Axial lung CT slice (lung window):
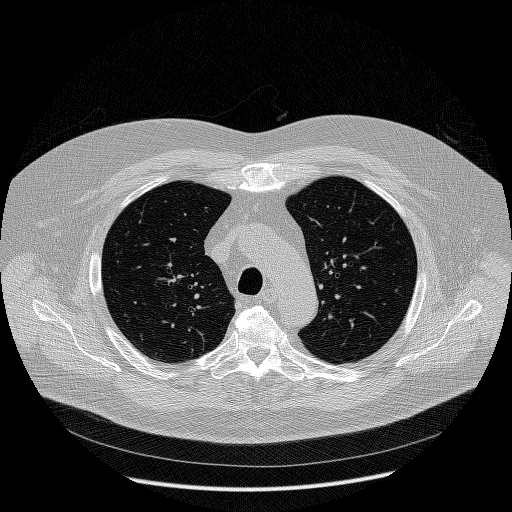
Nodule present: no